Question: I have been trying to demodulate a GFSK signal for months now using GNU Radio with USRP B210. Unfortunately, I haven't found even a single decent book on GNU Radio and hence most of my references are based on some random websites including the official GNU Radio page.
The GFSK signal comes from a cubesat in the lab. At the moment, it is transmitting a '<PHONE> ...... ' test signal. The GFSK modulation index used is 0.6667 and the data rate is 9600 bps. My flowgraph, as shown in the diagram below, uses the GFSK demod block, which apparently doesnt have any documentation except its source code. Sensitivity is set at pi * modulation_index/samples_per_symbol. I have recorded a number of files sampled as 10x 20x 40x 80x and 160x the baud rate (9600). In both of these files, I was able to receive repeated groups of 0x55 and 0xAA as expected.Unfortunately, these groups were accompanied by some random bytes which I have no idea as to where they are coming from[my first guess is noise].
Serendipitously I was able to get a very decent output when I shifted the received signal from the USPR by 1000hz using frequence xlating fir filter for the signal that was sampled at 40x. Here is where some funny behaviors of gnuradio comes along. I use the slider to control the center frequence of the xlating filter so as to be able to change it from its default value (1000hz) to whatever value I want during runtime. When I change the value, the signal becomes less decent i.e. bit swapping, random bytes addition etc. I was expecting the signal to go back to normal when I slide back to 1000hz, which is quite weird.
Could anyone tell me why this happens? My flowgraph is given below. Feel free to point out errors that I have overlooked so far.
xlating fir filter taps : firdes.low_pass_2(1,samp_rate,cut_off, xlating_bw, xlating_attn)

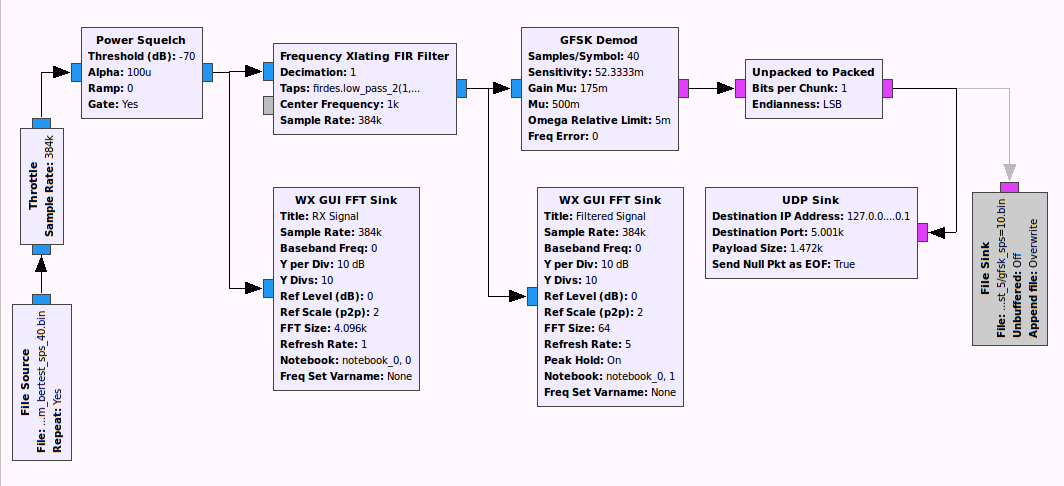
Answer: First off: No, I can't explain the strange behaviour when sliding. However, changing the frequency offset will definitely lead to big frequency jumps in the signal to be decoded (that's why you're doing that, after all), and the structures in charge of recovering timing will not like that; that's kind of expected.
> Unfortunately, I haven't found even a single decent book on GNU Radio
There is none. GNU Radio's been evolving rapidly, and so none of the people close to the development "core" circles had the time to write something like that.
> and hence most of my references are based on some random websites including the official GNU Radio page.
Well, the official GNU Radio website certainly isn't random, but the right place to go!
I'll refer to GNU Radio terms such as , etc from here; if you don't understand all of those, I'd recommend going through the <URL>!
> the GFSK demod block, which apparently doesnt have any documentation except its source code
Well, there's a documentation comment in the source code, which does get extracted by Sphynx; however, that documentation isn't visible in GRC. We need to work on that!
However, the documentation comment is pretty verbose:
'''
Hierarchical block for Gaussian Minimum Shift Key (GFSK)
demodulation.
The input is the complex modulated signal at baseband.
The output is a stream of bits packed 1 bit per byte (the LSB)
Args:
samples_per_symbol: samples per baud (integer)
verbose: Print information about modulator? (bool)
log: Print modualtion data to files? (bool)
Clock recovery parameters. These all have reasonble defaults.
Args:
gain_mu: controls rate of mu adjustment (float)
mu: fractional delay [0.0, 1.0] (float)
omega_relative_limit: sets max variation in omega (float, typically 0.000200 (200 ppm))
freq_error: bit rate error as a fraction
float:
'''
Basically, you can fully adjust the parameters of the timing recovery and FM demodulator contained within the hierarchical block.
Now, obviously, that did not work out for you this far! I think you should go ahead and recreate the hierarchical flow in a GRC graph:
Reading the same source, you'll find
'''
self.connect(self, self.fmdemod, self.clock_recovery, self.slicer, self)
'''
which means:
As the hierarchical block that gfsk_demod is,
- 'fmdemod'- 'fmdemod''clock_recovery'- 'slicer'
A few lines up in the source code you'll find how these are parameterized.
I suggest you first feed in your RX signal to a "stock" block. Mathematically, that will take the input signal, and convert it to its phase velocity (i.e. the "momentaneous frequency" of each sample, expressed as multiples of the sampling rate). Visualize the output with a scope/time sink! Does it look right, i.e. do you see alternating "high" and "low" values, in a roughly Gaussian pulse shape?
If that's the case, replicate the Muller&Mueller Clock Recovery block in GRC (or replace it with the new, shiny PFB clock recovery, which deals a lot better with real-world signals); does the output look right?
Use "decimating FIR" to reduce the output rate by 'samples_per_symbol'; does that still look like your original bit stream as "soft" values? If it does, binary slice the result.